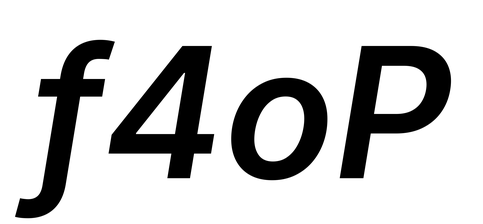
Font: Inter-Italic_SemiBold_Italic